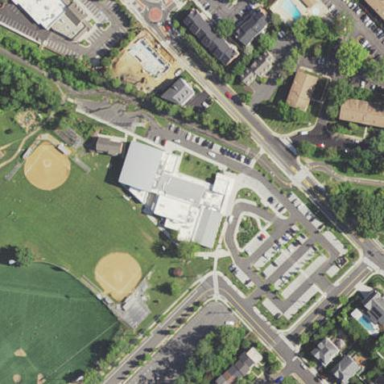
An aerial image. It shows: Public community center.